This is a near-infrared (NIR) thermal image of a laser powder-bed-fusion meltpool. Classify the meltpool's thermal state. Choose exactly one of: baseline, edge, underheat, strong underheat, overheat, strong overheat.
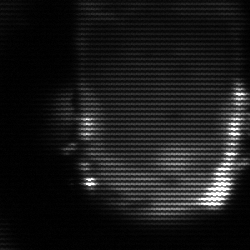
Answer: baseline